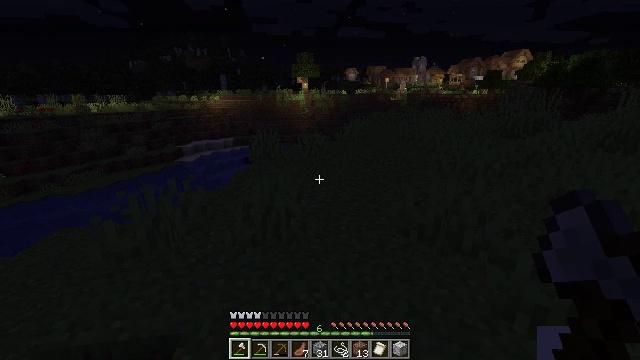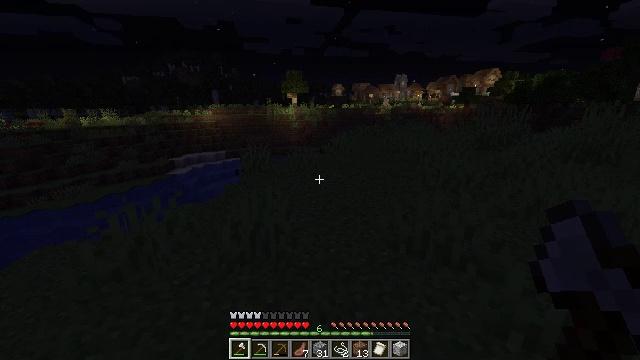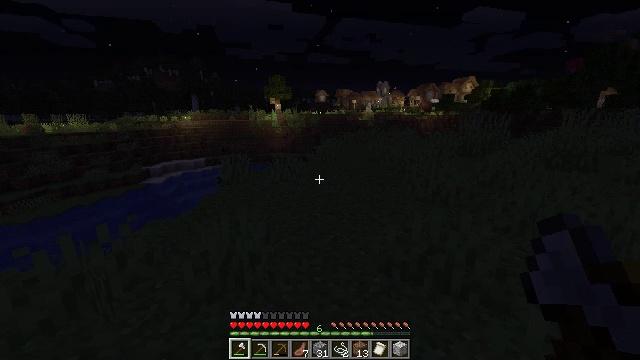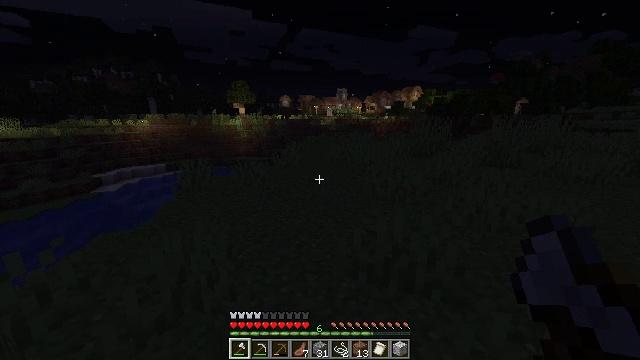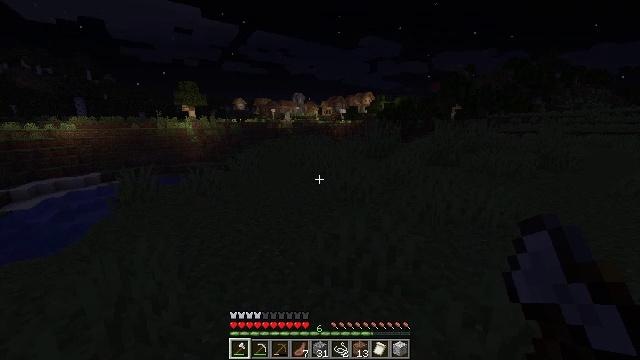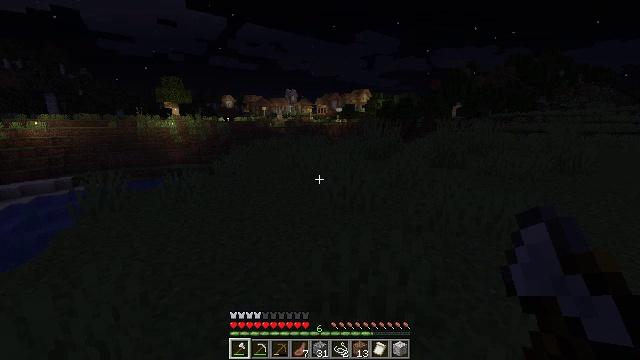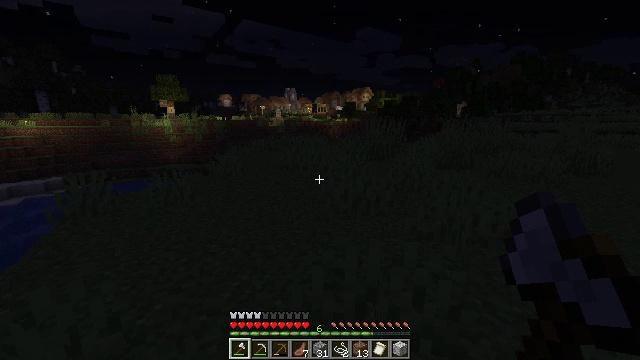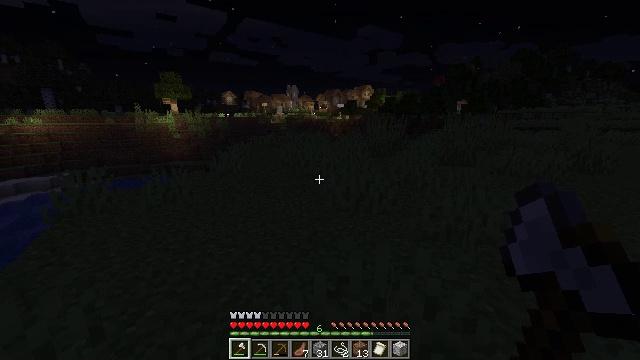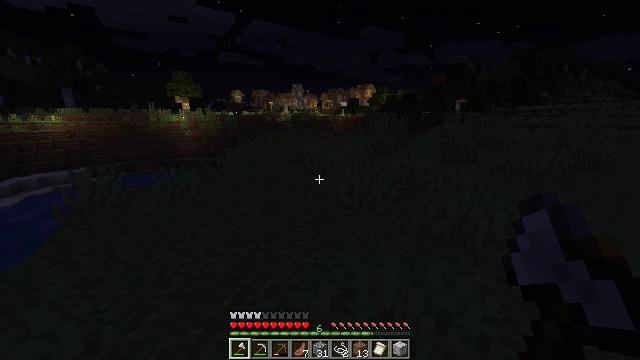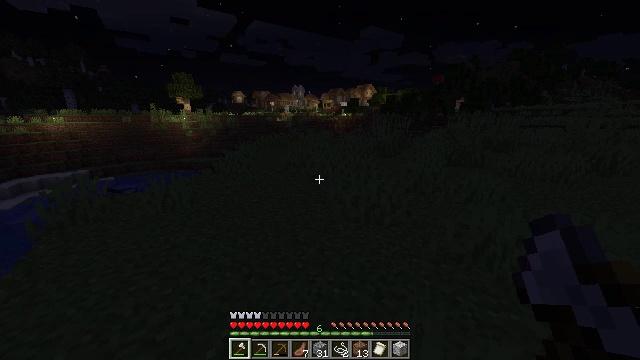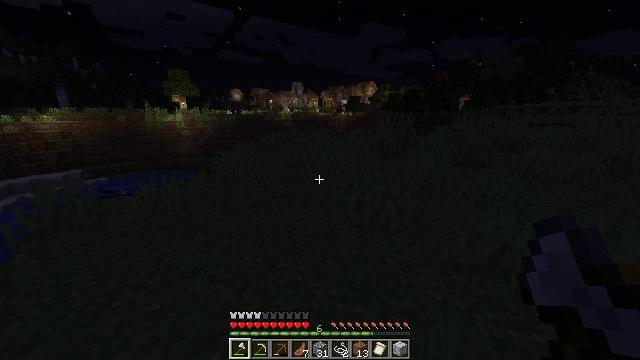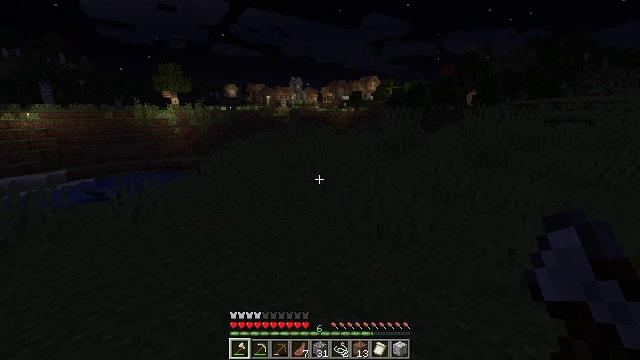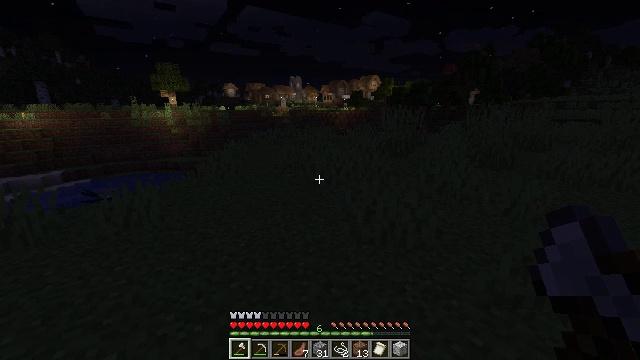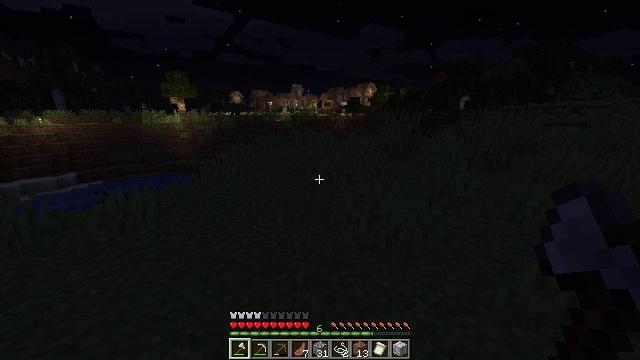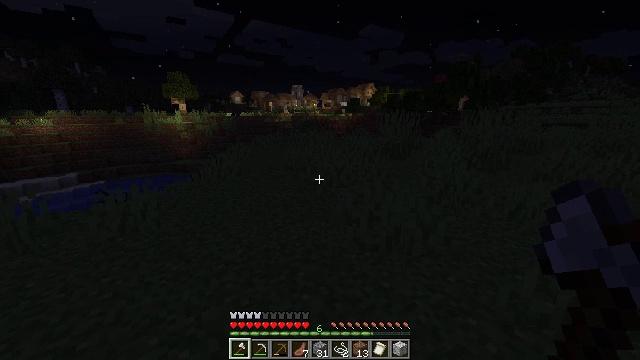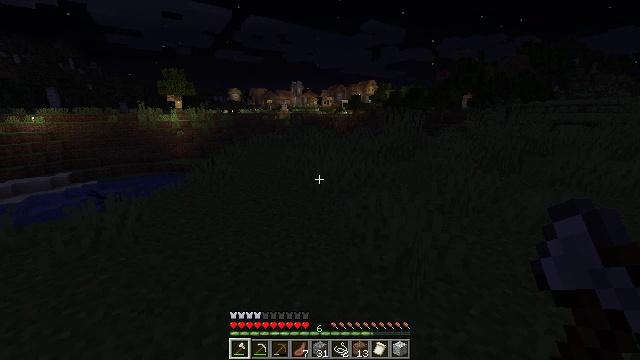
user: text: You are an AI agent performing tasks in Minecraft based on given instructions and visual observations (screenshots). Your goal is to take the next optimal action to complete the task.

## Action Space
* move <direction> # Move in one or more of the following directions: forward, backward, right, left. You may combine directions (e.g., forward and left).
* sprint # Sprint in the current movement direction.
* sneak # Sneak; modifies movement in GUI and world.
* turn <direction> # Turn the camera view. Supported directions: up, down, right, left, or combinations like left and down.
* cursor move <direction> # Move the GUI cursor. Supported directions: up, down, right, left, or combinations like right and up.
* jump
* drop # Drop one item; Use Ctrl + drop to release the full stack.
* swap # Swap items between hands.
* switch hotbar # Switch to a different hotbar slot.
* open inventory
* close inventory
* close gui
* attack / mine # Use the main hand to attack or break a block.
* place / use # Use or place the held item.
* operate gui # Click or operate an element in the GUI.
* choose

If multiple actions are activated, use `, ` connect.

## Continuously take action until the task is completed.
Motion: motion action
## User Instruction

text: Mine the purple wall banner from the wall.
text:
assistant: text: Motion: move forward, turn right and up
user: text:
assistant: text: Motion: move forward, turn right and up
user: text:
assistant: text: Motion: move forward, turn right
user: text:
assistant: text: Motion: move forward, turn right
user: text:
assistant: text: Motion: move forward, turn right
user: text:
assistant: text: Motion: move forward
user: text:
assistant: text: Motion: move forward
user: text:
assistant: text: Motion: move forward, turn down
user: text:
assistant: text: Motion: move forward
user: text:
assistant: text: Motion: move forward
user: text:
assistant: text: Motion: move forward
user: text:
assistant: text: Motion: move forward
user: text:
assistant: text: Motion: move forward
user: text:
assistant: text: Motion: move forward
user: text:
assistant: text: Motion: move forward
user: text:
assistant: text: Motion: move forward
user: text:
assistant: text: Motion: move forward
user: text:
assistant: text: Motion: move forward
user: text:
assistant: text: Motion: move forward
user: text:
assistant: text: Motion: move forward and move left
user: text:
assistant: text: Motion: move forward and move left
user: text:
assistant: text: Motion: move forward and move left
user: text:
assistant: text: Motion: move forward and move left
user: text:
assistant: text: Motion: move forward and move left
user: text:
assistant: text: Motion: move forward and move left
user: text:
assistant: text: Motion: move forward and move left
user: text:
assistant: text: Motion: move forward and move left
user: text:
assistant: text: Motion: move forward and move left
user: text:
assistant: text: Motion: move forward and move left
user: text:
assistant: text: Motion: move forward